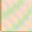
Piece: xx